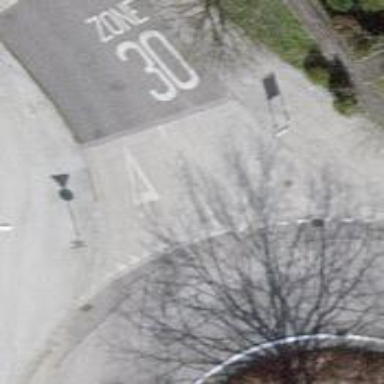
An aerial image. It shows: Bus stop with designated public transport stop position.